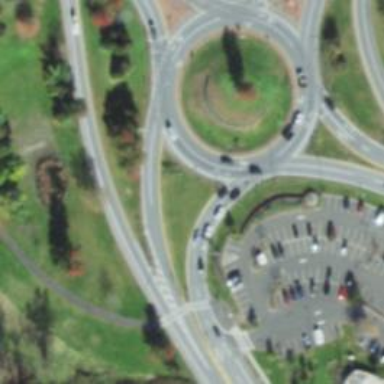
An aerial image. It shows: Asphalt road marked as trunk highway leading to roundabout.